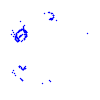
Particle: proton